Question: Full Disclosure: Homework.
Explanation: I cant understand my teacher.
Problem:
> Write a method called 'printSquare' that takes in two integer
parameters, a 'min' and a 'max', and prints the numbers in the range from
'min' to 'max' inclusive in a square pattern. The square pattern is
easier to understand by example than by explanation, so take a look at
the sample method calls and their resulting console output in the
table below. Each line of the square consists of a circular sequence
of increasing integers between 'min' and 'max'. Each line prints a
different permutation of this sequence. The first line begins with
min, the second line begins with 'min + 1', and so on. When the
sequence in any line reaches 'max', it wraps around back to 'min'. You
may assume the caller of the method will pass a 'min' and a 'max'
parameter such that 'min' is less than or equal to 'max'

I cannot for the life of me figure out how to make the numbers stop at the 'max' value and start over in the middle of the line.
This is what I have so far, apologies but I have trouble with for loops.
'''
for(int i = 0; i < row; i++)
{
for(int d = 0; d < row; d++)
{
System.out.print(d+1);
}
System.out.println(i);
}
'''
I know I used row twice, but its the only way i can get the compiler to form a square shape with the loop. Does anyone even remotely understand what i'm trying to do? :/
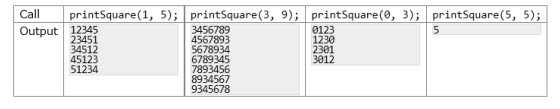
Answer: This is actually a nice mathematical problem. Assume:
'''
int side = to - from + 1; /// the size/width of the square.
'''
the value at any point in the square (row, col) is:
'''
from + ((row + col) % side)
'''
you should be able to put that in your loops and "smoke it".
---
Edit based on comment asking for explanation.
The trick is to loop through all the positions in the 'matrix'. Given that the matrix is square, the loops are relatively simple, just two loops (nested) that traverse the system:
'''
final int side = to - from + 1;
for (int row = 0; row < side; row++) {
for(int col = 0; col < side; col++) {
... magic goes here....
}
}
'''
Now, in this loop, we have the variables 'row' and 'col' which represent the cell in the matrix we are interested in. The value in that cell needs to be proportional to the distance it is from the origin..... let me explain.... If the origin is the top left (which it is), then the distances from the origin are:
'''
0 1 2 3 4
1 2 3 4 5
2 3 4 5 6
3 4 5 6 7
4 5 6 7 8
'''
The distance is the sum of the row and the column...... (rows and columns start counting from 0).
The values we put in each matrix are limited to a fixed range. For the above example, with a square of size 5, it could have been specified as 'printSquare(1,5)'.
The value in each cell is the from value (1 in this example) plus the distance from the origin... naively, this would look like:
'''
1 2 3 4 5
2 3 4 5 6
3 4 5 6 7
4 5 6 7 8
5 6 7 8 9
'''
here the values in the cell have exceeded the limit of 5, and we need to wrap them around... so, the trick is to 'wrap' the distances from the origin..... and the 'modulo' operator is great for that. First, consider the original 'origin distance' matrix:
'''
0 1 2 3 4
1 2 3 4 5
2 3 4 5 6
3 4 5 6 7
4 5 6 7 8
'''
if we instead populate this matrix with 'the remainder of the distance when dividing by 5' (the modulo 5, or %5) we get the matrix:
'''
0 1 2 3 4
1 2 3 4 0
2 3 4 0 1
3 4 0 1 2
4 0 1 2 3
'''
Now, if we add this 'modulo' result to the from value (1), we get our final matrix:
'''
1 2 3 4 5
2 3 4 5 1
3 4 5 1 2
4 5 1 2 3
5 1 2 3 4
'''
in a sense, all you need to know is that the value at each cell is:
'''
the from value plus the remainder when you divide the 'distance' by the width.
'''
Here's the code I tested with:
'''
public static final String buildSquare(final int from, final int to) {
final StringBuilder sb = new StringBuilder(side * side);
final int side = to - from + 1;
for (int row = 0; row < side; row++) {
for(int col = 0; col < side; col++) {
sb.append( from + ((row + col) % side) );
}
sb.append("
");
}
return sb.toString();
}
public static void main(String[] args) {
System.out.println(buildSquare(1, 5));
System.out.println(buildSquare(3, 9));
System.out.println(buildSquare(5, 5));
System.out.println(buildSquare(0, 9));
System.out.println(buildSquare(0, 3));
}
'''